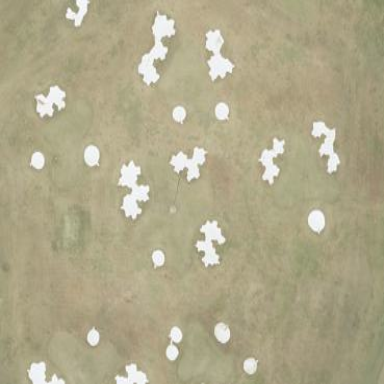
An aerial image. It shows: Grassy area designated as driving range for golf.